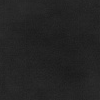
Atmospheric dust classification: dusty